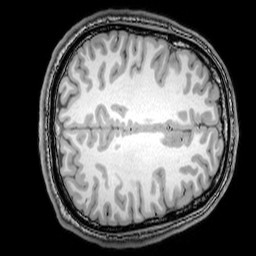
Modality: T1w
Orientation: axial
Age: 22
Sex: male
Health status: healthy
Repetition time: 0.081 s
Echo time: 0.037 s